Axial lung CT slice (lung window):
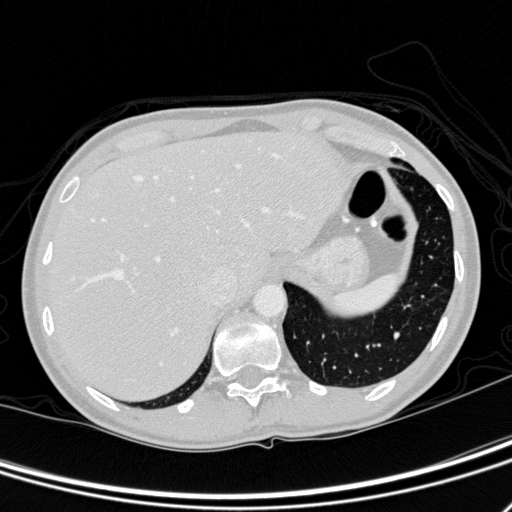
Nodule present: no